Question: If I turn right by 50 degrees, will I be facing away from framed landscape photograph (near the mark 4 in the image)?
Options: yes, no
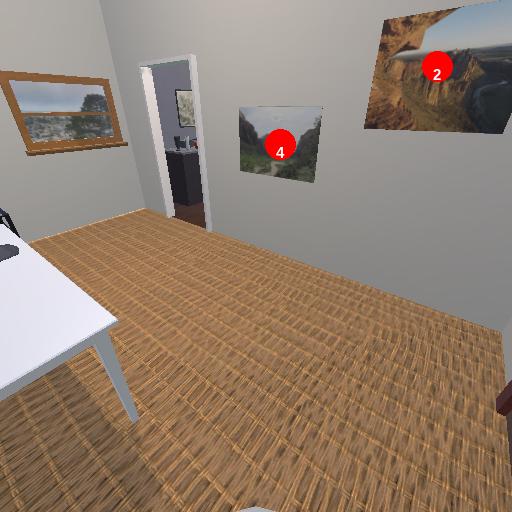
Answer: yes